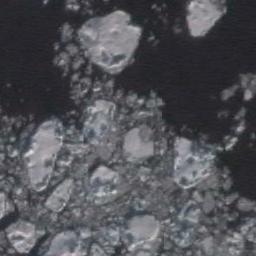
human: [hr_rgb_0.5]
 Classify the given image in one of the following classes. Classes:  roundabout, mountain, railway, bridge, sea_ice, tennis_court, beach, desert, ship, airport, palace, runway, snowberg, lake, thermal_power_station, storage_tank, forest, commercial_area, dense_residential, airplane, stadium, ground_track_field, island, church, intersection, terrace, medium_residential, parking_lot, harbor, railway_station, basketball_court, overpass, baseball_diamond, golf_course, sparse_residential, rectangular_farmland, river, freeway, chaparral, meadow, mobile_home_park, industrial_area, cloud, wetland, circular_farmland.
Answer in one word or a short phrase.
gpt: sea_ice